Aerial crown-view tile of a tropical tree (Barro Colorado Island, Panama), acquired 20250317:
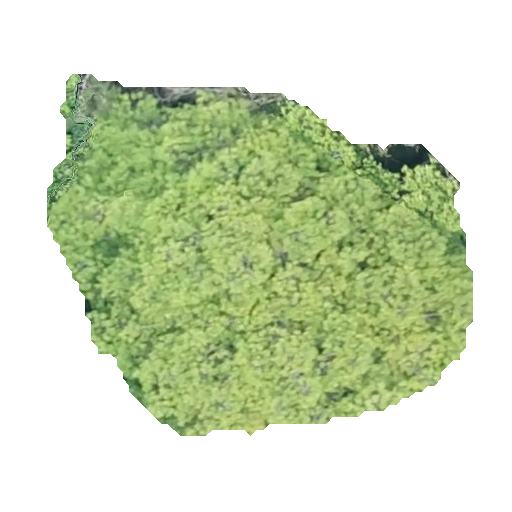
Species: Virola surinamensis
GBIF accepted scientific name: Virola surinamensis
Crown area: 172.026 m²